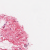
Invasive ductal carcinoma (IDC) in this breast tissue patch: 0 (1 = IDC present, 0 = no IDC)